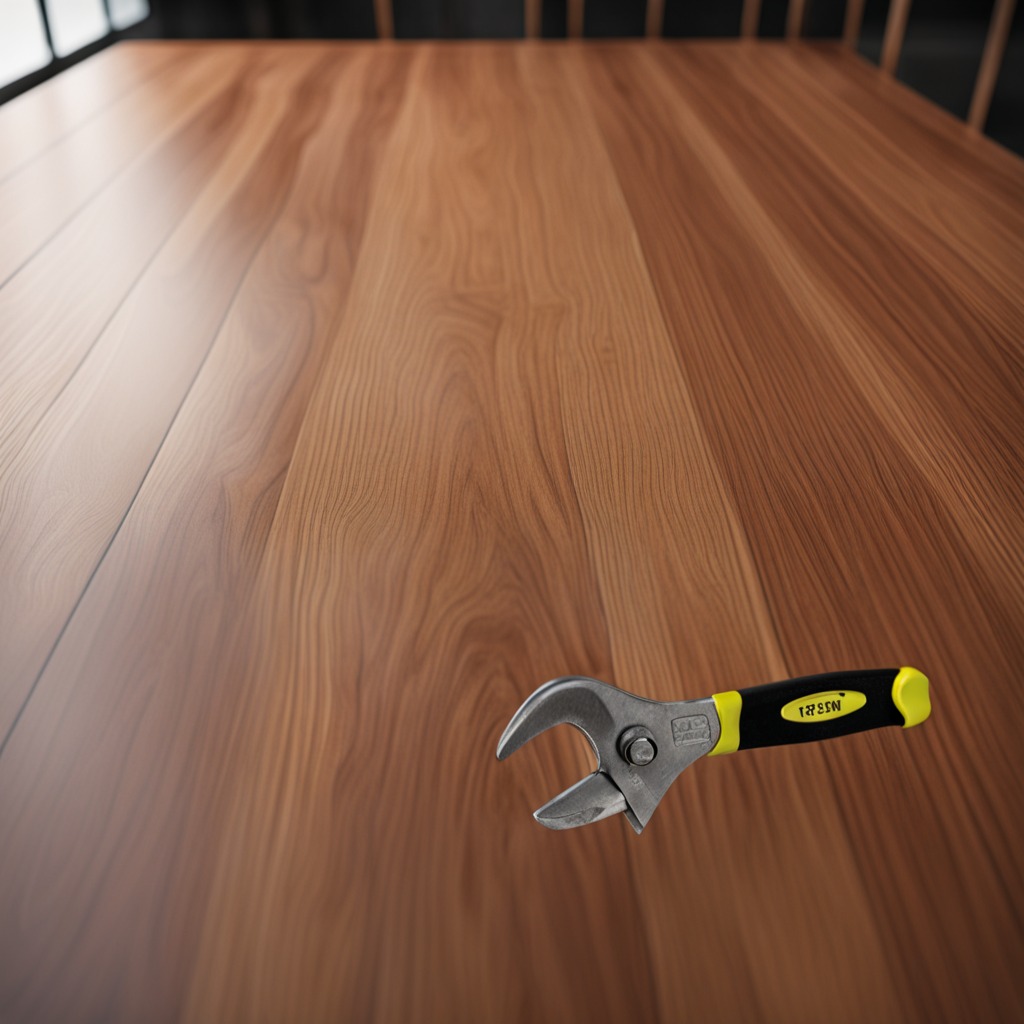
An wrench is lying on a wooden table in a carpentry studio.